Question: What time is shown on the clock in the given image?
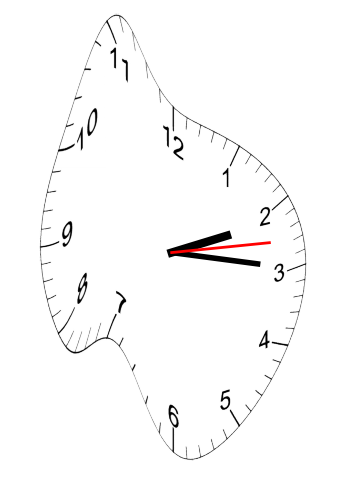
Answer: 02:15:13